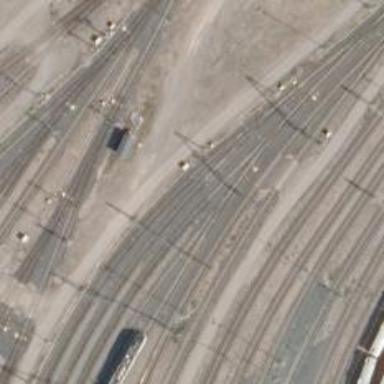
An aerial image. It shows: Rail yard with electrified contact lines for railway operations.